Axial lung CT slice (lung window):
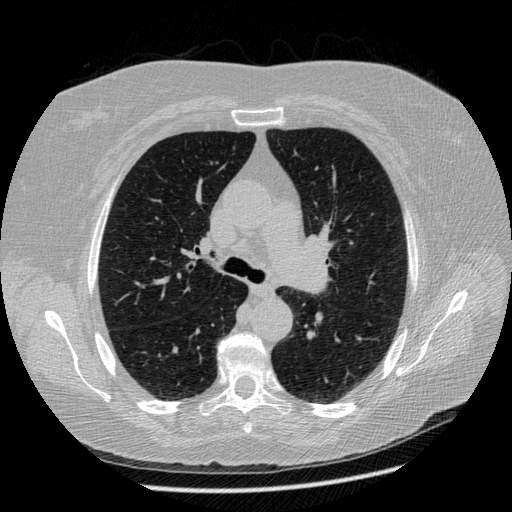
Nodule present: no